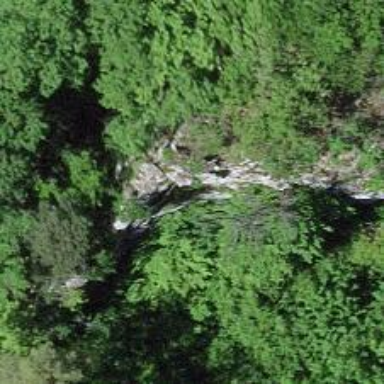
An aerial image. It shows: Cliff in nature.